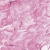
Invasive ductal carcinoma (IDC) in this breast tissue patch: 0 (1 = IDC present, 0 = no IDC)